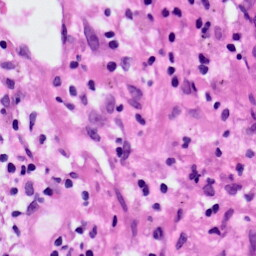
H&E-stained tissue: Lung